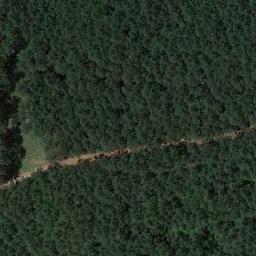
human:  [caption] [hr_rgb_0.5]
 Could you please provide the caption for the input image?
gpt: There is a road goes through the forest .

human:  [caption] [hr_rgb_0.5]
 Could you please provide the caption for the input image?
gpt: This is a dense forest .

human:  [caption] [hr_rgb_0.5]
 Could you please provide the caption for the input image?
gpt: A curved earth road passes through the dense forest .

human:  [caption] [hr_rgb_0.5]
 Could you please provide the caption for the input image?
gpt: The forest has a lot of dense dark green trees and a road goes through the forest .

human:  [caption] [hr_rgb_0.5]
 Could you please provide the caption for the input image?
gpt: A narrow path goes through a green forest .